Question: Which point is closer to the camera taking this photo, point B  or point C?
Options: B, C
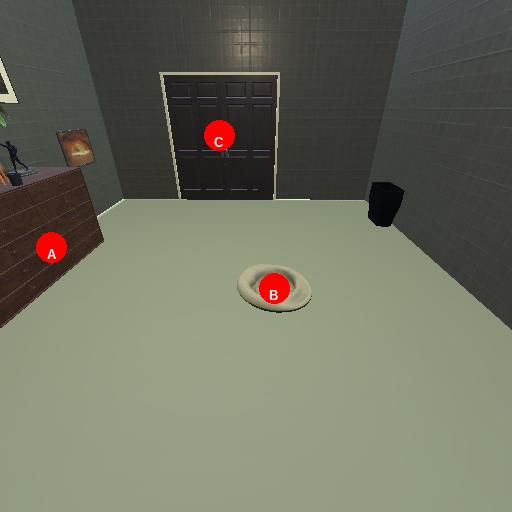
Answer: B